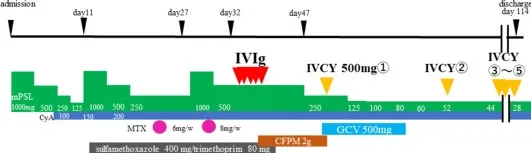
Clinical course of the patient after admission. The patient was treated with several rounds of corticosteroid pulse therapy and various immunosuppressive drugs. Low C4 levels were seen at the onset of disease increased after the treatment. . MPSL, methylprednisolone; IVIg, intravenous immunoglobulin; IVCY, intravenous cyclophosphamide; CyA, cyclosporine; MTX, methotrexate; CFPM, cefepime; GCV, ganciclovir;. CSF, Granulocyte colony stimulating factor, CRP.
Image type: chart (chart)